Question: I have been trying to design a dropdown menu like following for my wordpress theme using CSS.

I have manged to create the dropdown but I cannot figure out how to create the curve using CSS and make the background color look transparent like in the image above.
To make it look transparent I tried 'opacity:0.4; filter:alpha(opacity=40);' but it doesn't look near the dropdown menu above.
Could you please tell me how to make my dropdown look like the one in the image and make it responsive too?
Thanks
Here's my Code:
You can also check my code live here <URL>
HTML
'''
<nav>
<ul id="menu">
<li><a href="">Homepage</a></li>
<li><a href="">Google</a>
<ul class="sub-menu">
<li><a href="">About Us</a></li>
<li><a href="">Programs</a></li>
</ul>
</li>
</ul>
</nav>
'''
CSS
'''
#menu {
display: block;
float: left;
margin: 0 auto 0;
width: 100%;
}
#menu ul {
list-style: none;
margin: 0;
padding-left: 0;
position: absolute;
background: #108BB6;
}
#menu li {
float: left;
position: relative;
list-style-type: none;
}
#menu a {
display: block;
line-height: 2.4em;
padding: 0 13px;
text-decoration: none;
}
#menu ul li {
display:block;
clear: both;
width: 265px;
}
#menu ul li:hover {
display: inline-block;
}
#menu li:not(:hover) ul {
display: none;
}
#menu ul ul {
box-shadow: 0 3px 3px rgba(0,0,0,0.2);
-moz-box-shadow: 0 3px 3px rgba(0,0,0,0.2);
-webkit-box-shadow: 0 3px 3px rgba(0,0,0,0.2);
display: none;
float: left;
position: absolute;
top: 2em;
left: 0;
z-index: 99999;
}
#menu ul ul ul {
left: 100%;
top: 0;
}
#menu ul ul a {
background: #dedede;
line-height: 1em;
padding: .5em .5em .5em 1em;
width: 10em;
height: auto;
}
#menu a:link {color:black;}
#menu a:visited {color:black;}
#menu a:focus {color:black; background: #ebdb00;}
#menu a:hover {color:white; background: #0C6481;}
#menu a:active {color:black; background: #ebdb00;}
'''
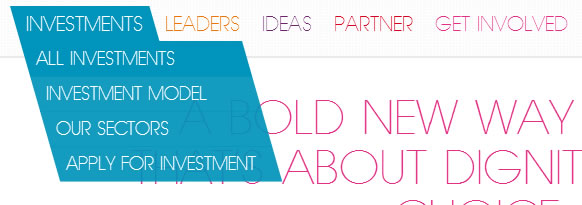
Answer: I created the effect on the submenu using ':before' and ':after'.
Take a look at the <URL>.
It isn't the cleanest solution, but it works.
It needs some adjusting from your side, but I hope this helps you on the way.